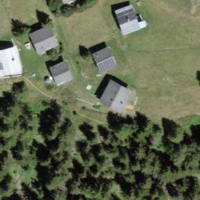
EUNIS habitat code: 43
Species observed at this site:
Eryngium alpinum